Question: I am loading about 20,000 rows into a '<cfspreadsheet>'. It throws an error:

When I limit the number of rows to 15,000, I don't get an error.
Is there a hard limit on the number of rows '<cfspreadsheet>' supports?
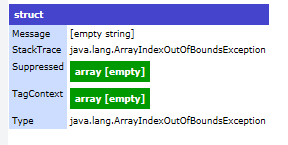
Answer: This sounds similiar to the issue I had here: <URL>.